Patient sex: F
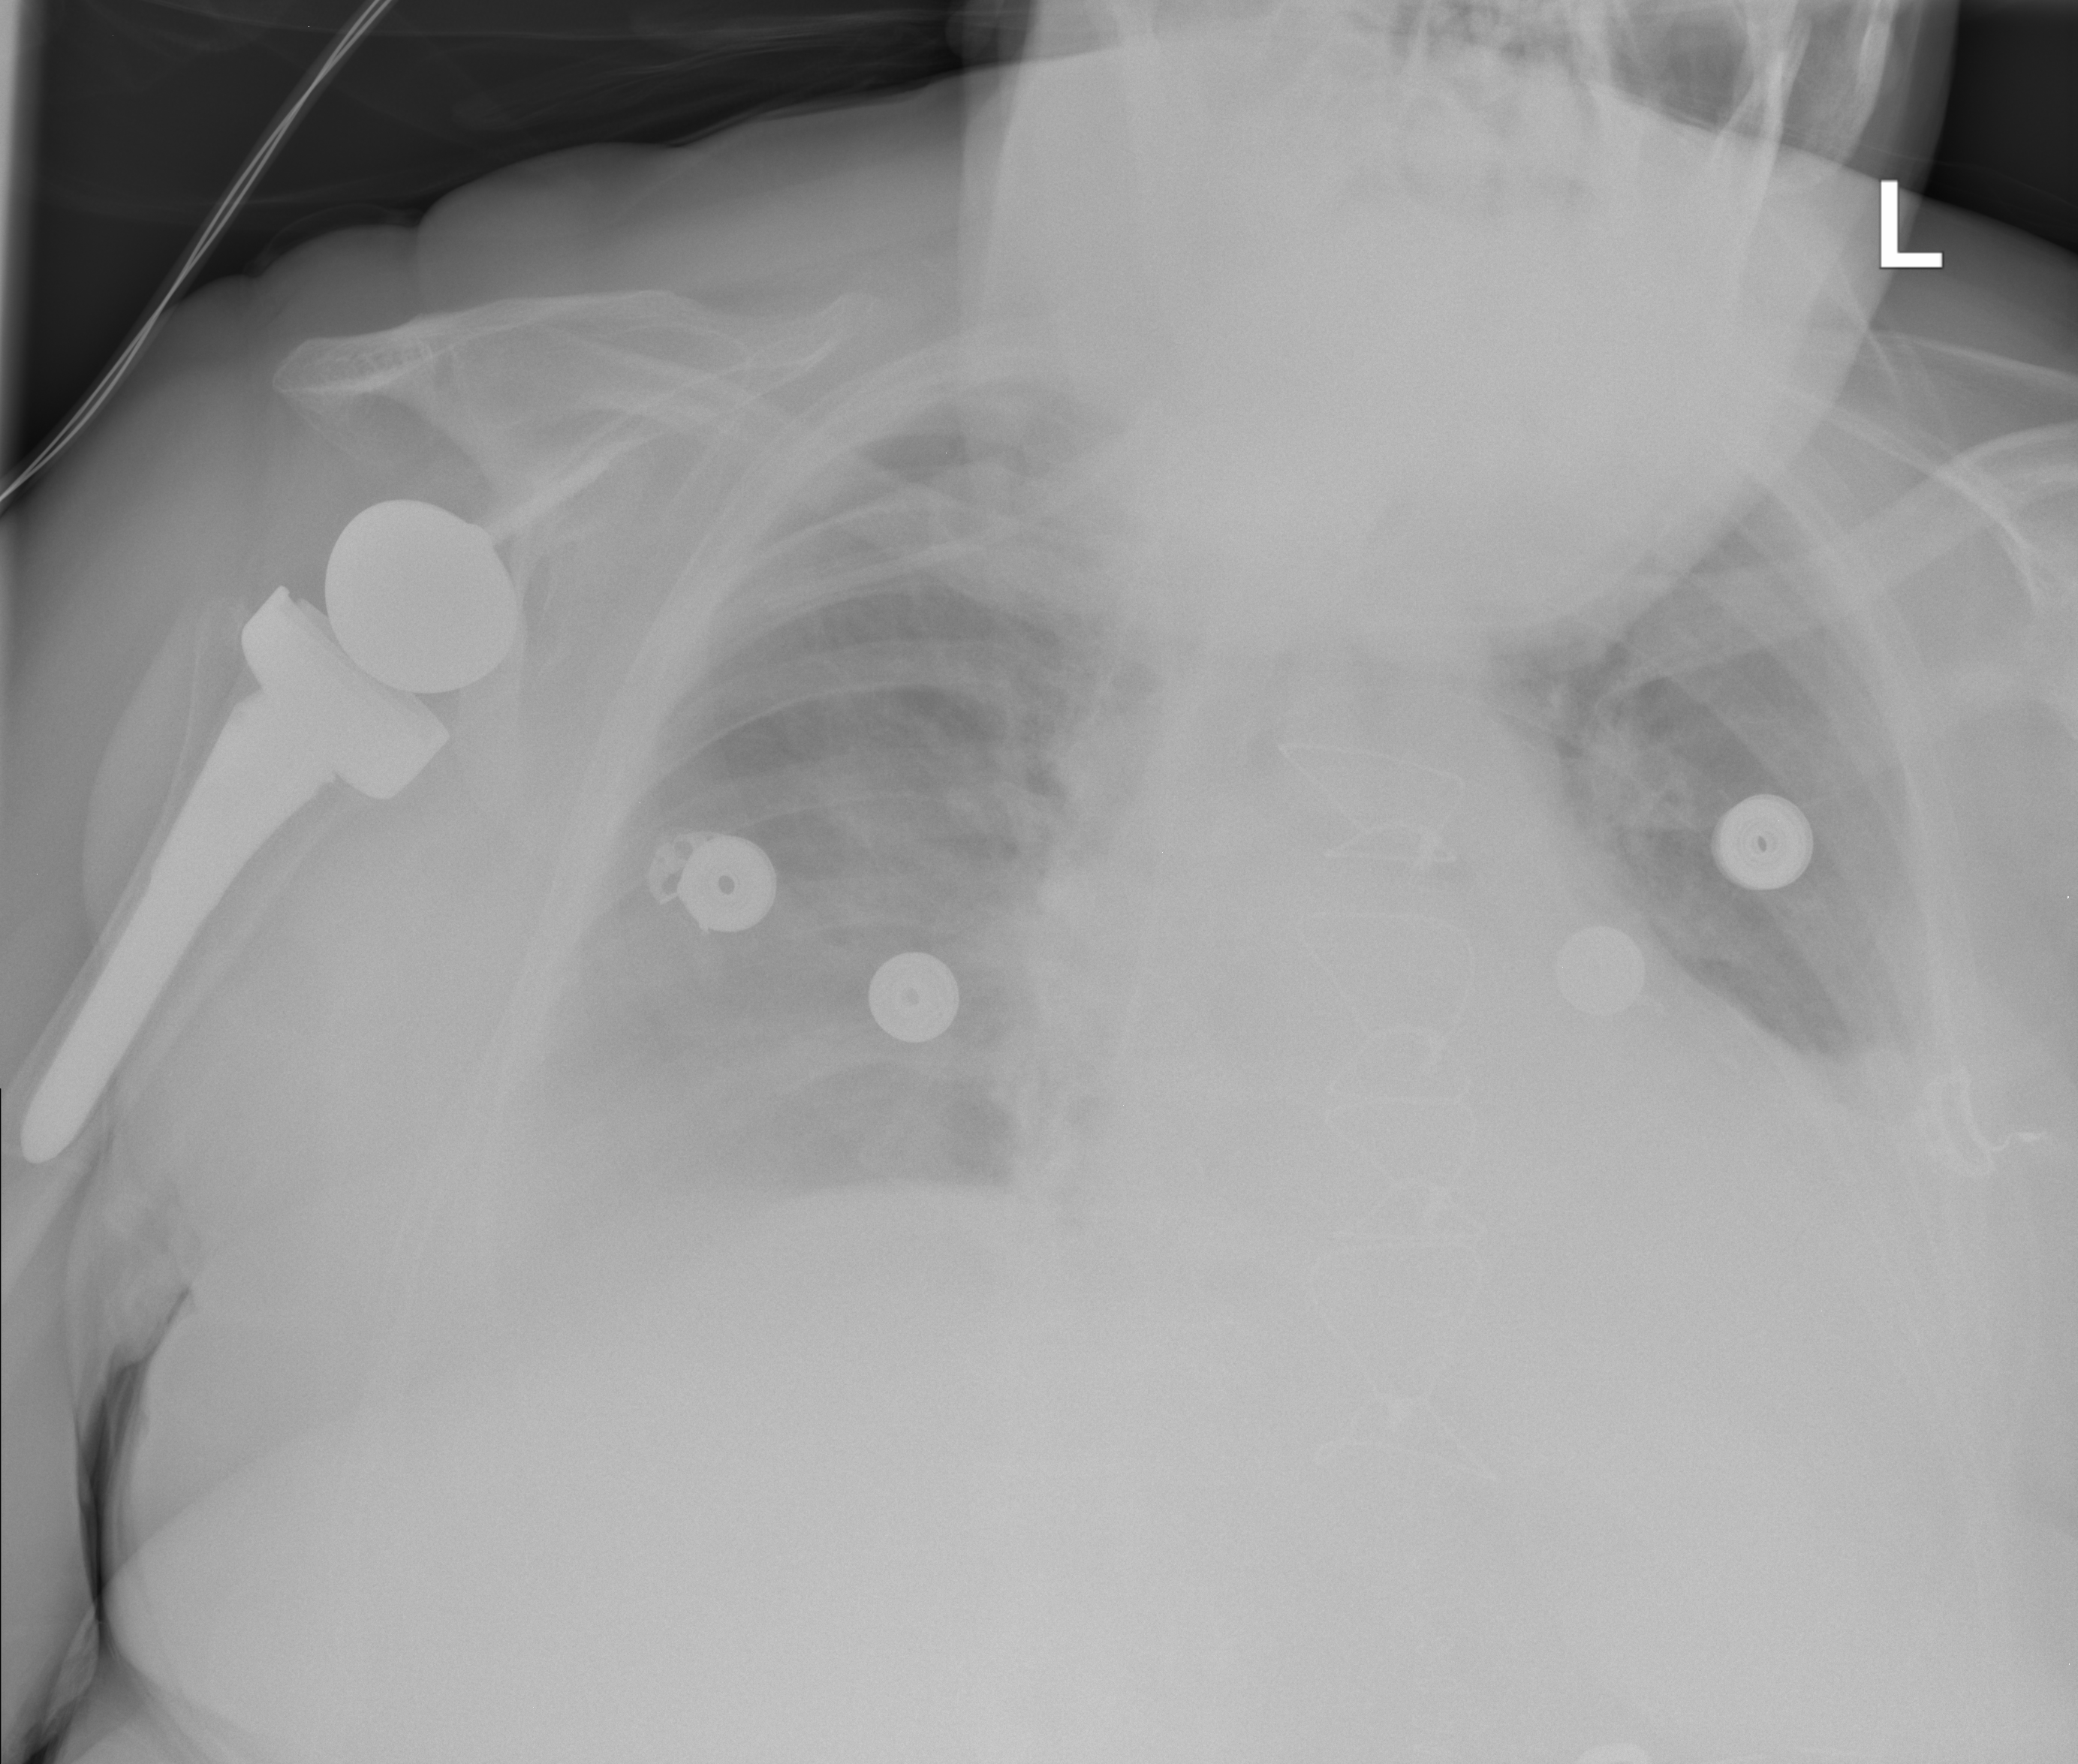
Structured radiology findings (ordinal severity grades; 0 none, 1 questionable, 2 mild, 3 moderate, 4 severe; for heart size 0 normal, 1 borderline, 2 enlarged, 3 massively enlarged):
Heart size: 1
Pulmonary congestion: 0
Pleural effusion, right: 2
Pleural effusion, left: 0
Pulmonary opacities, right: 0
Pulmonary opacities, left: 0
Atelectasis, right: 2
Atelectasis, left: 2